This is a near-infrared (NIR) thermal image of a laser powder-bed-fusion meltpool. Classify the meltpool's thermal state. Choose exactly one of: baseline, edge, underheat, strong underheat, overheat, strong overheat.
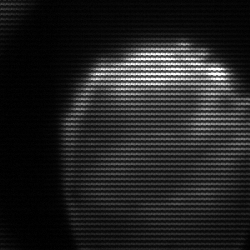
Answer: edge